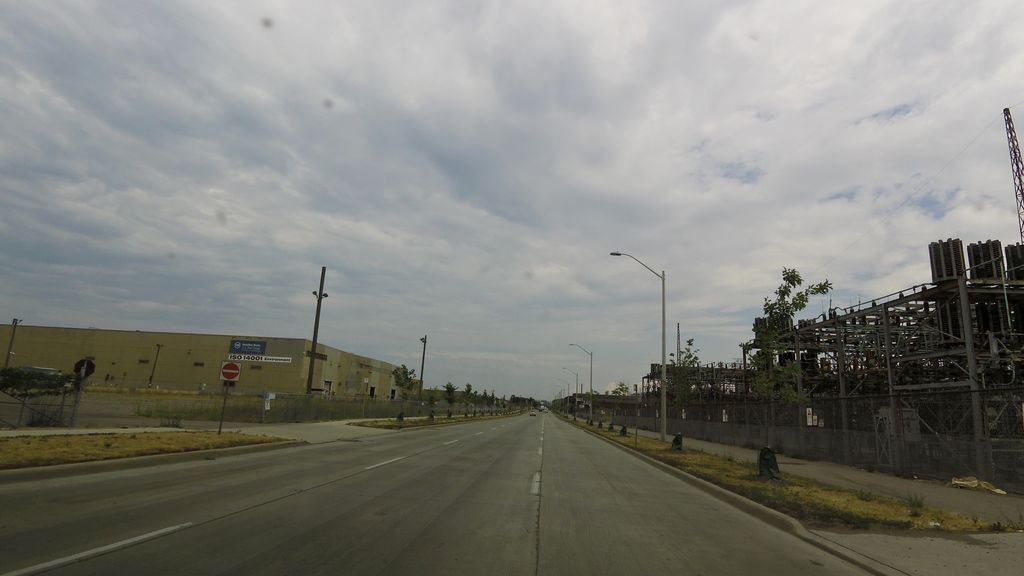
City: hamilton